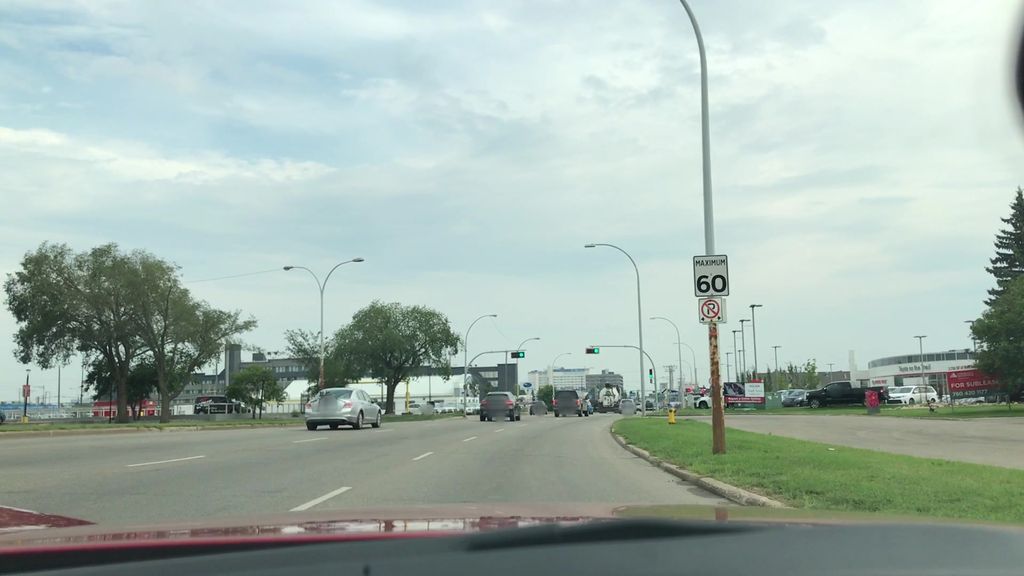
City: edmonton